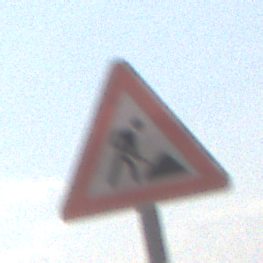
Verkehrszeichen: Arbeitsstelle
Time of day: Midday
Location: Outdoor (Nature)
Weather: PartlyCloudy
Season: NotSpecified
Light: Natural